Question: I am trying to implement DAOs to work with Spring Security database authentication in Hibernate/JPA2. Spring uses following relations and associations in order to represent user & roles:

repesented as postgresql create query:
'''
CREATE TABLE users
(
username character varying(50) NOT NULL,
"password" character varying(50) NOT NULL,
enabled boolean NOT NULL,
CONSTRAINT users_pkey PRIMARY KEY (username)
);
CREATE TABLE authorities
(
username character varying(50) NOT NULL,
authority character varying(50) NOT NULL,
CONSTRAINT fk_authorities_users FOREIGN KEY (username)
REFERENCES users (username) MATCH SIMPLE
ON UPDATE NO ACTION ON DELETE NO ACTION
);
'''
Using the on-board implementations of 'GrantedAuthorities', 'UserDetailsService' and 'UserDetailsmanager', everything is fine. However, I am not satisfied with the JDBC implementation of Spring and would like to write my own ones. In order to do so, I tried to create a representation of the relations by following business objects:
The user entity:
'''
@Entity
@Table(name = "users", uniqueConstraints = {@UniqueConstraint(columnNames = {"username"})})
public class AppUser implements UserDetails, CredentialsContainer {
private static final long serialVersionUID = -8275492272371421013L;
@Id
@Column(name = "username", nullable = false, unique = true)
private String username;
@Column(name = "password", nullable = false)
@NotNull
private String password;
@OneToMany(
fetch = FetchType.EAGER, cascade = CascadeType.ALL,
mappedBy = "appUser"
)
private Set<AppAuthority> appAuthorities;
@Column(name = "accountNonExpired")
private Boolean accountNonExpired;
@Column(name = "accountNonLocked")
private Boolean accountNonLocked;
@Column(name = "credentialsNonExpired")
private Boolean credentialsNonExpired;
@OneToOne(fetch = FetchType.EAGER, cascade = CascadeType.ALL)
@JoinColumn(name = "personalinformation_fk", nullable = true)
@JsonIgnore
private PersonalInformation personalInformation;
@Column(name = "enabled", nullable = false)
@NotNull
private Boolean enabled;
public AppUser(
String username,
String password,
boolean enabled,
boolean accountNonExpired,
boolean credentialsNonExpired,
boolean accountNonLocked,
Collection<? extends AppAuthority> authorities,
PersonalInformation personalInformation
) {
if (((username == null) || "".equals(username)) || (password == null)) {
throw new IllegalArgumentException("Cannot pass null or empty values to constructor");
}
this.username = username;
this.password = password;
this.enabled = enabled;
this.accountNonExpired = accountNonExpired;
this.credentialsNonExpired = credentialsNonExpired;
this.accountNonLocked = accountNonLocked;
this.appAuthorities = Collections.unmodifiableSet(sortAuthorities(authorities));
this.personalInformation = personalInformation;
}
public AppUser() {
}
@JsonIgnore
public PersonalInformation getPersonalInformation() {
return personalInformation;
}
@JsonIgnore
public void setPersonalInformation(PersonalInformation personalInformation) {
this.personalInformation = personalInformation;
}
// Getters, setters 'n other stuff
'''
And the authority entity as an implementation of GrantedAuthorities:
'''
@Entity
@Table(name = "authorities", uniqueConstraints = {@UniqueConstraint(columnNames = {"id"})})
public class AppAuthority implements GrantedAuthority, Serializable {
//~ Instance fields ================================================================================================
private static final long serialVersionUID = 1L;
@Id
@GeneratedValue(strategy = GenerationType.TABLE)
@Column(name = "id", nullable = false)
private Integer id;
@Column(name = "username", nullable = false)
private String username;
@Column(name = "authority", nullable = false)
private String authority;
// Here comes the buggy attribute. It is supposed to repesent the
// association username<->username, but I just don't know how to
// implement it
@ManyToOne(fetch = FetchType.EAGER, cascade = CascadeType.ALL)
@JoinColumn(name = "appuser_fk")
private AppUser appUser;
//~ Constructors ===================================================================================================
public AppAuthority(String username, String authority) {
Assert.hasText(authority,
"A granted authority textual representation is required");
this.username = username;
this.authority = authority;
}
public AppAuthority() {
}
// Getters 'n setters 'n other stuff
'''
My problem is the '@ManyToOne' assoc. of 'AppAuthorities': It is supposed to be "username", but trying and doing so throws an error, because I've got to typify that attribute as 'String' ... while Hibernate expects the associated entity. So what I tryied is actually providing the correct entity and creating the association by '@JoinColumn(name = "appuser_fk")'. This is, of course, rubbish, because in order to load the User, I will have the foreign key in 'username', while Hibernate searches for it in 'appuser_fk', which will always be empty.
So here is my question: any suggestion on how to modify the above metioned code in order to get a correct JPA2 implementation of the data model?
Thanks
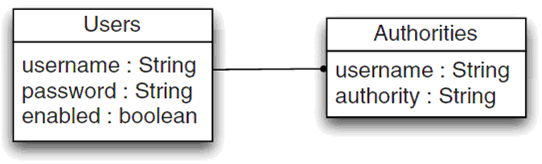
Answer: You 'AppAuthority' doesn't need 'username' at all. Spring Security can't depend on it because it depends on the <URL> which doesn't have any methods to access username.
But the better practice is to decouple your domain model from Spring Security. When you have a custom 'UserDetailsService', you don't need to mimic neither Spring Security's default database schema nor its object model. Your 'UserDetailsService' can load your own 'AppUser' and 'AppAuthority' and then create 'UserDetails' and 'GrantedAuthority's based on them. This leads to cleaner design with better separation of concerns.